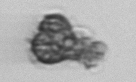
Label: Syracosphaera_pulchra